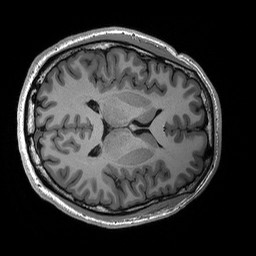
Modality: T1w
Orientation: axial
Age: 24
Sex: male
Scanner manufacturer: siemens
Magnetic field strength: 3 T
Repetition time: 2.53 s
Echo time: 0.00227 s